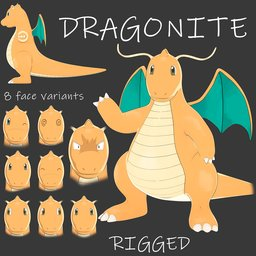
Label: animals